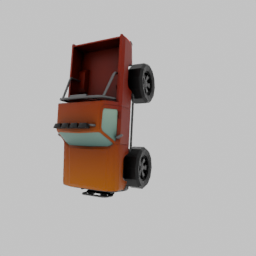
Label: mechanical